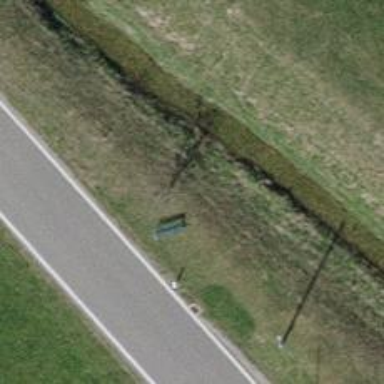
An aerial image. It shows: Bench for seating.